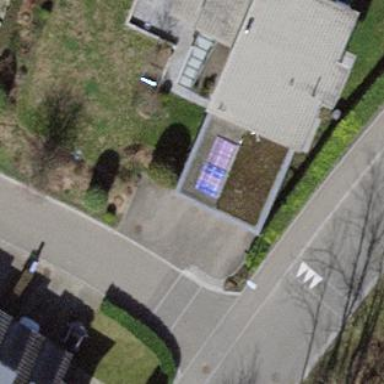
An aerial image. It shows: Garage.